Question: I'm developing a Zoom tool in my Flex App, so I'm using 'scaleX' and 'scaleY' property to simulate this behaviour.
But when I scale my Canvas, its size change as well (obviously). The problem is that I have this Canvas inside another Canvas, so the first Canvas can't be smaller than the second one.
Here is an image before and after apply zoom changing scale property in both axis:

At the left, the original Canvas. At the right, Canvas after update its scale (red rectangle is the original size at 1:1, and green is after resize).
I need to extend the Canvas to take up the red rectangle (not the green).
How can I extend my Canvas object after modify its scale? Thanks!
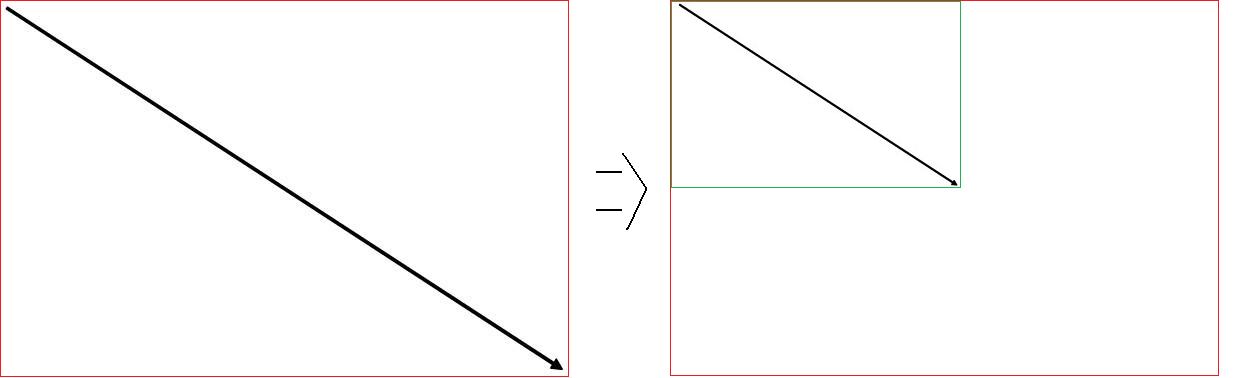
Answer: A <URL> to reposition / resize children in response to the change in size.